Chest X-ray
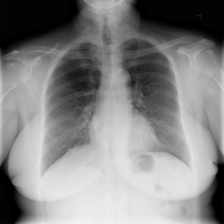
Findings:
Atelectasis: negative
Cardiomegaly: negative
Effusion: negative
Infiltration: negative
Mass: negative
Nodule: negative
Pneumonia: negative
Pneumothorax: negative
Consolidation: negative
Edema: negative
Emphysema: negative
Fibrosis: positive
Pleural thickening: negative
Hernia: negative